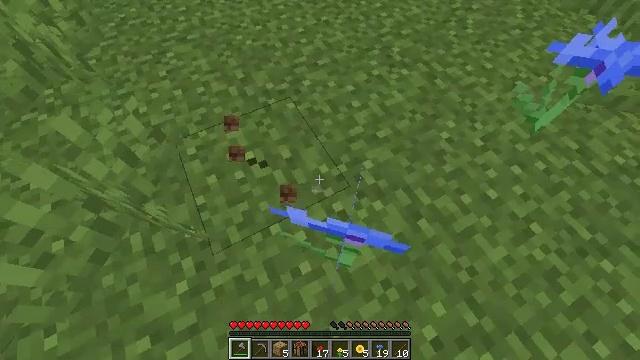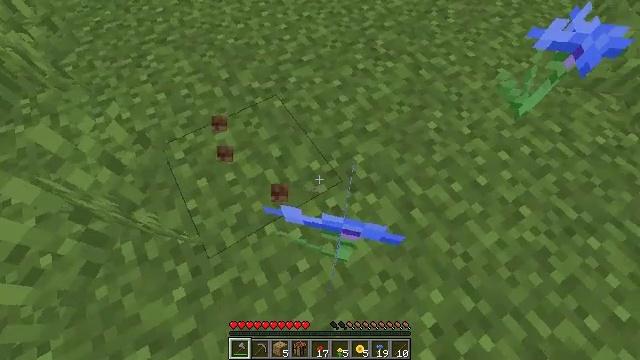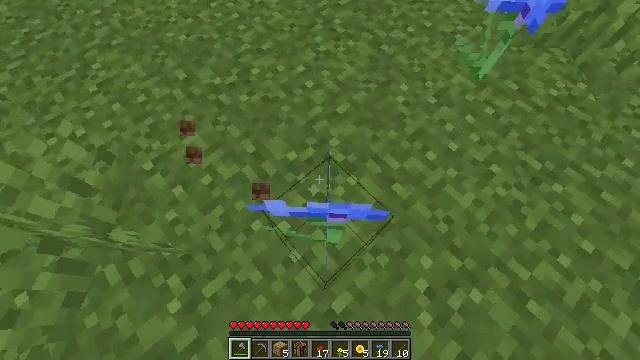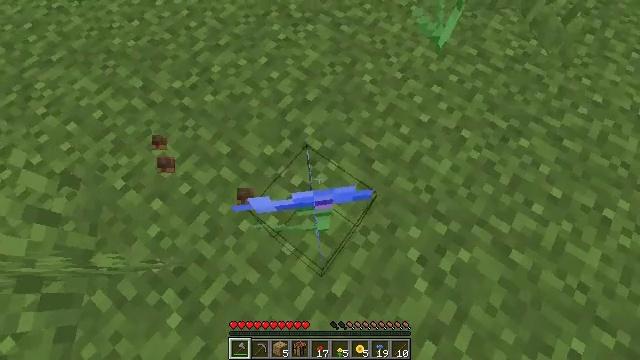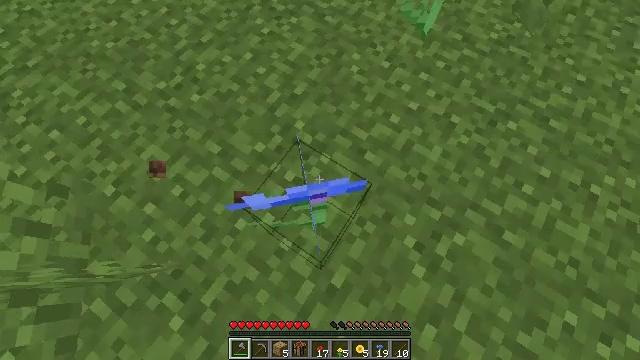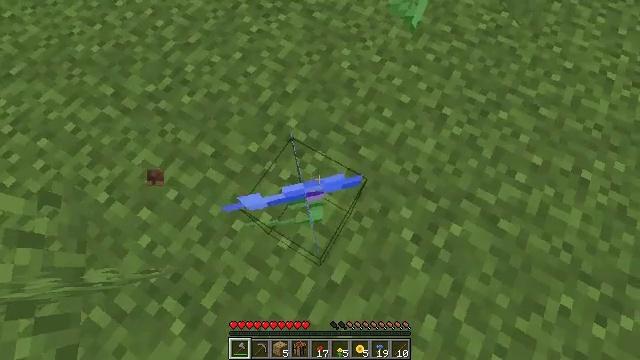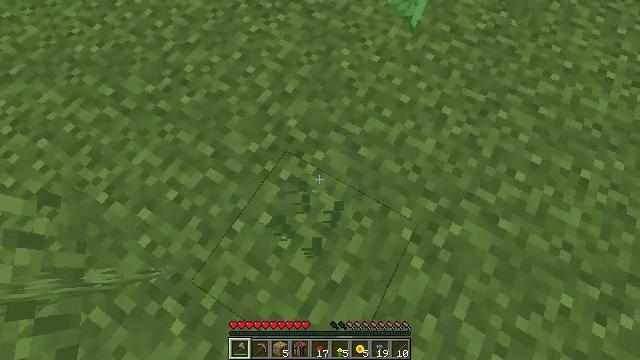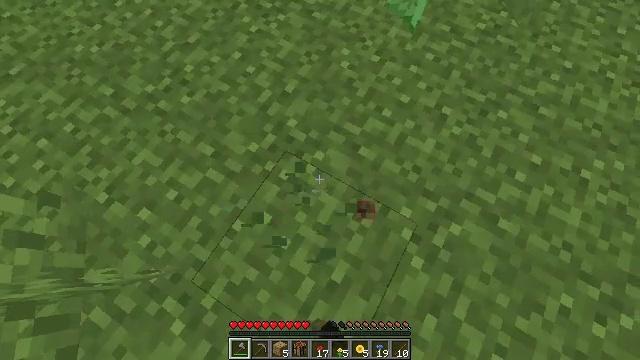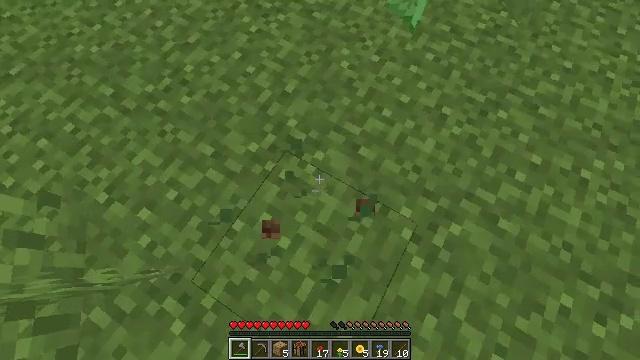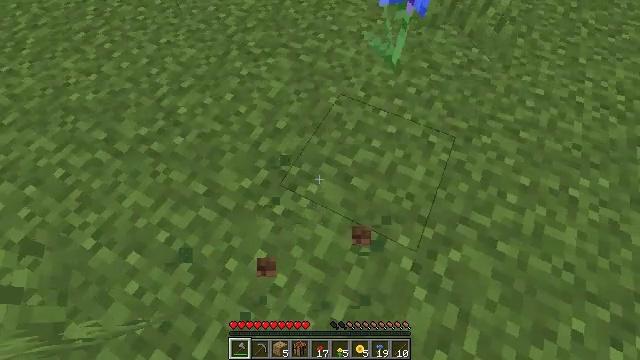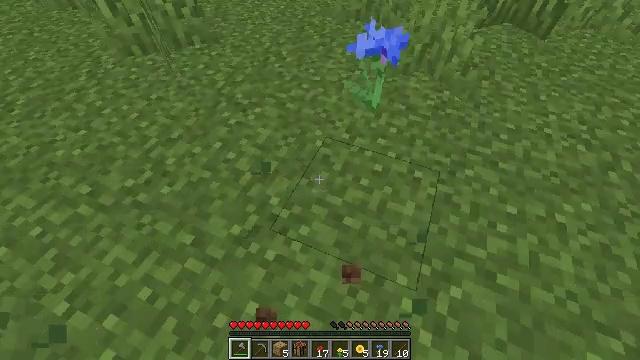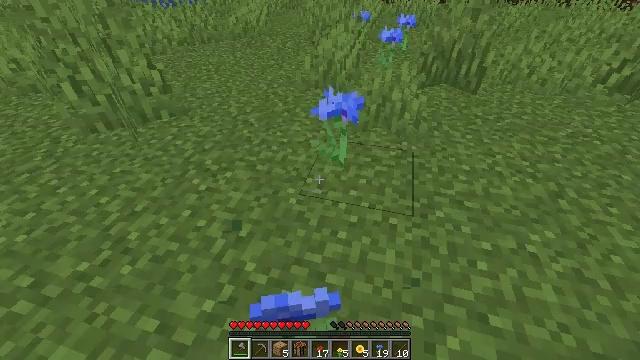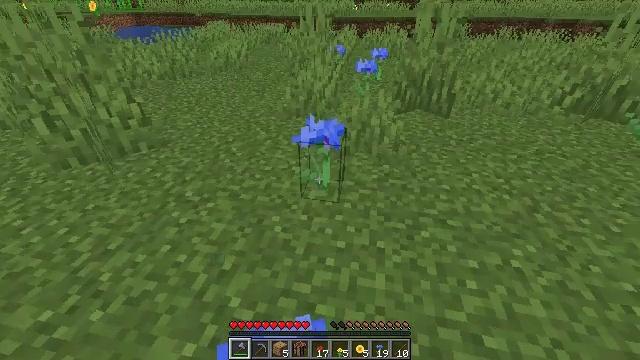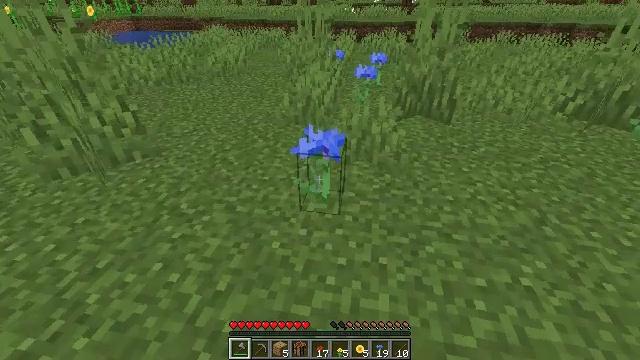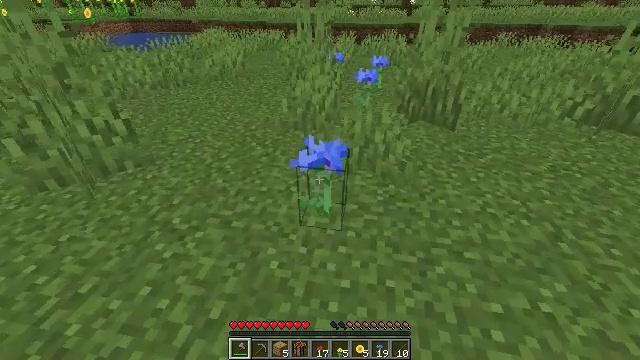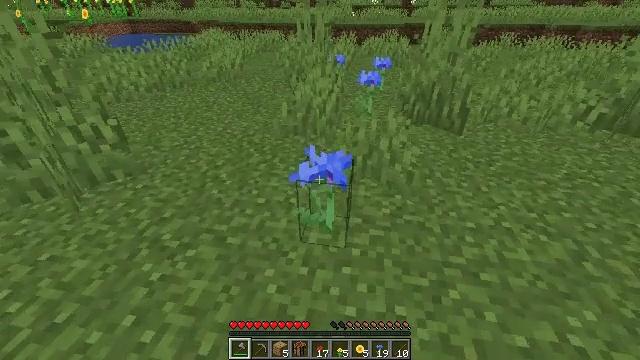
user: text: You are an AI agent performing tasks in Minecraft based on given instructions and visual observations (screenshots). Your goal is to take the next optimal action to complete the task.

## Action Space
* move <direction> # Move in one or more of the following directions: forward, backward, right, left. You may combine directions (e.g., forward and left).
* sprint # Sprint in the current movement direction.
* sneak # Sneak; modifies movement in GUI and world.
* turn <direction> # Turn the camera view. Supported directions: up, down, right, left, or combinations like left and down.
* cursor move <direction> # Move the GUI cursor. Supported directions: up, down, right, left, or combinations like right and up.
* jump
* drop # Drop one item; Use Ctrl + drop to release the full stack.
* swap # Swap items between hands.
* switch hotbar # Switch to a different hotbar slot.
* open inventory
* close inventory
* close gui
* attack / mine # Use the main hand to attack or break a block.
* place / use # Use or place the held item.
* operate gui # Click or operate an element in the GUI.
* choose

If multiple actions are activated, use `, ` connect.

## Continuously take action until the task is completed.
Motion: motion action
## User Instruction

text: Break the cornflower to collect it.
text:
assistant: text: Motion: turn right
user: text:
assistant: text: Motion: turn right and down
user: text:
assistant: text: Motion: turn right and down
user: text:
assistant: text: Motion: turn right and down
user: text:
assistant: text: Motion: turn right
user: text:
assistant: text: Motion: attack / mine
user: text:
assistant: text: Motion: attack / mine
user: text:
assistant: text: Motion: attack / mine
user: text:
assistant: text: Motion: turn right and up
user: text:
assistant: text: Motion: turn right and up
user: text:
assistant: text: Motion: turn right and up
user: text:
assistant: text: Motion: move forward, turn right and up
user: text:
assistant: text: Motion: move forward
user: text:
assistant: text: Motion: move forward
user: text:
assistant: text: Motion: move forward
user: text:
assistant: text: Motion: no_op
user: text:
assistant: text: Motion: no_op
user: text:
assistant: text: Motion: attack / mine
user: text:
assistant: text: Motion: attack / mine
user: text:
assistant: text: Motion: move forward, attack / mine
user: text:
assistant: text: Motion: no_op
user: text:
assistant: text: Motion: no_op
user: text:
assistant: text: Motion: no_op